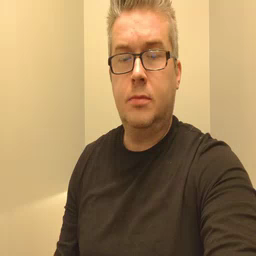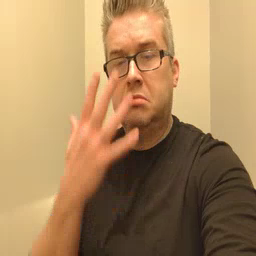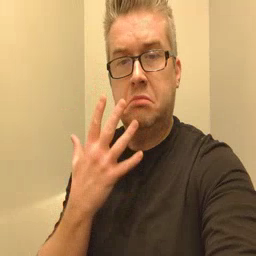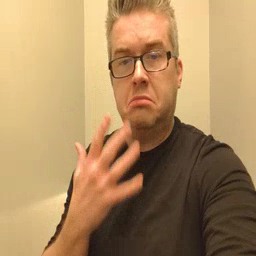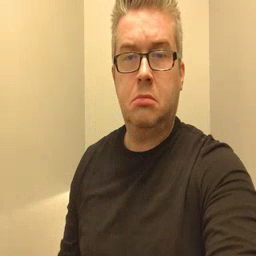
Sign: sad